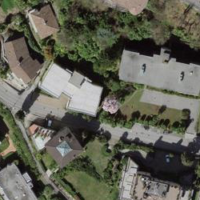
EUNIS habitat code: 54
Species observed at this site:
Laurus nobilis